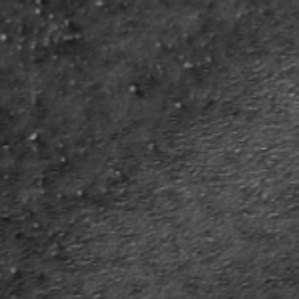
Label: frost